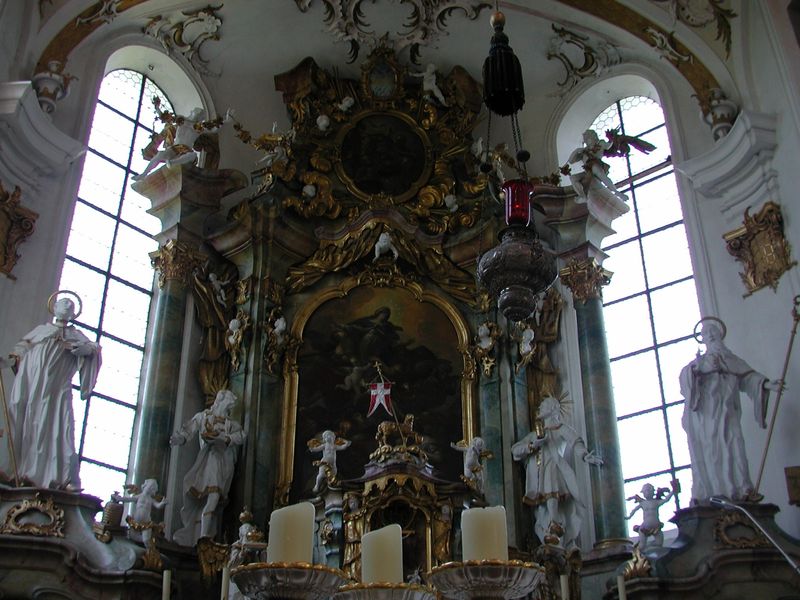
Titel: Hochaltar
Künstler: Stephan d.J. Luidl
Standort: Gutenzell, St. Kosmas und Damian (EU - D - BW)
Schlagwörter: gemälde, weiß, fenster, holz, lampe, licht, marmor, säulen, rot, barock, bild, kirche, gewand, gold, innen, rokoko, engel, stab, fahne, figuren, banner, kerzen, stuck, foto, gefäß, lamm, medaillon, kreuz, altar, heiligenschein, skulpturen, weihrauch, kapelle, baldachin, heilige, golden, jünger, putten, maria, fotographie, petrus, fassung, schrein, retabel, sakristei, paulus, weihrauchkessel, hochbild, rkerzen, rott am inn, domimikus, rahmenfahne